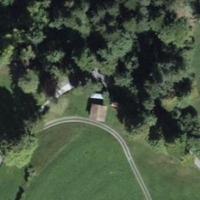
EUNIS habitat code: 44
Species observed at this site:
Filipendula ulmaria